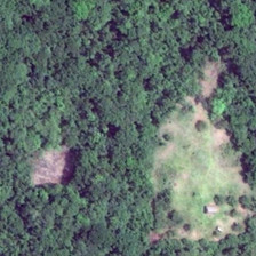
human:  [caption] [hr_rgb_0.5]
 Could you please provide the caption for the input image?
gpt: Land naked in the middle of the forest.

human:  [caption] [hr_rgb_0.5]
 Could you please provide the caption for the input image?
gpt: A bare field in the middle of the forest.

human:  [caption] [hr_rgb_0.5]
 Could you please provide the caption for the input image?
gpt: A NUA Earth in the middle of the forest.

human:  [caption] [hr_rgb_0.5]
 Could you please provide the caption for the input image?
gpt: a bare land in the middle of the forest a.

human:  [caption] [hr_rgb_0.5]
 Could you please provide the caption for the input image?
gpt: a bare land in the middle of the forest a.